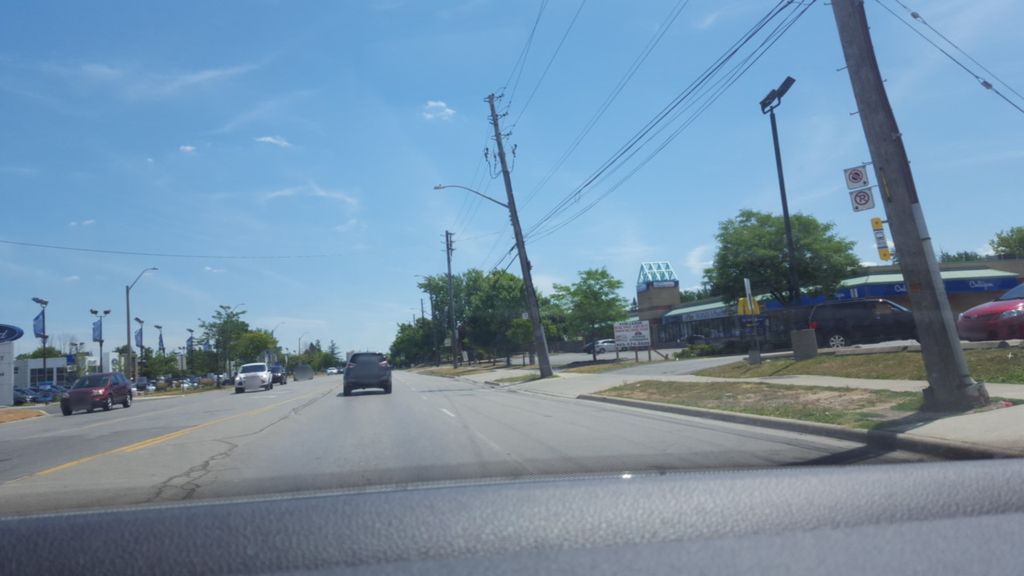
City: hamilton